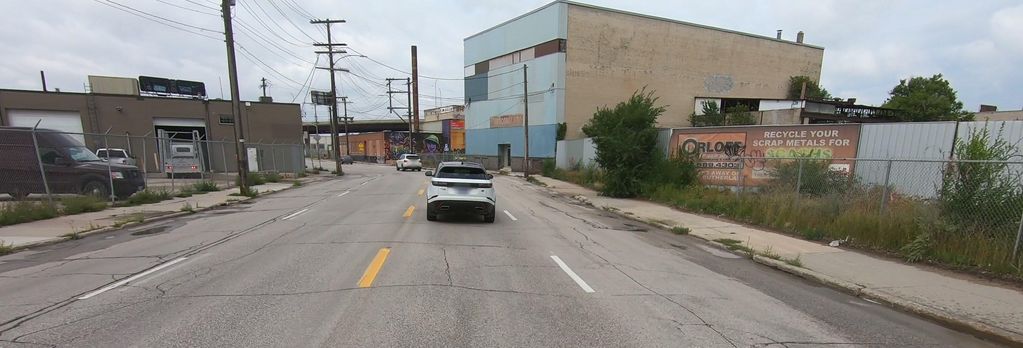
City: winnipeg